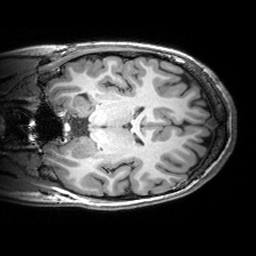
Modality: T1w
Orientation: coronal
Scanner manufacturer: siemens
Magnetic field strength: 3 T
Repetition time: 2.53 s
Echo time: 0.00299 s